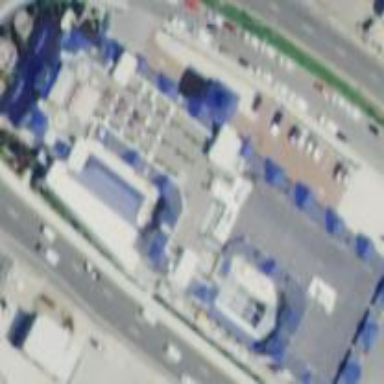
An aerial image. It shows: Hotel building.